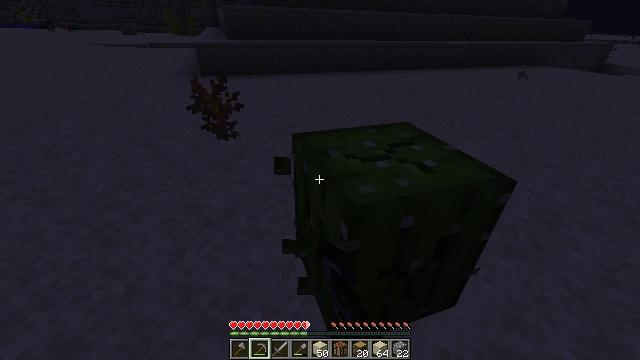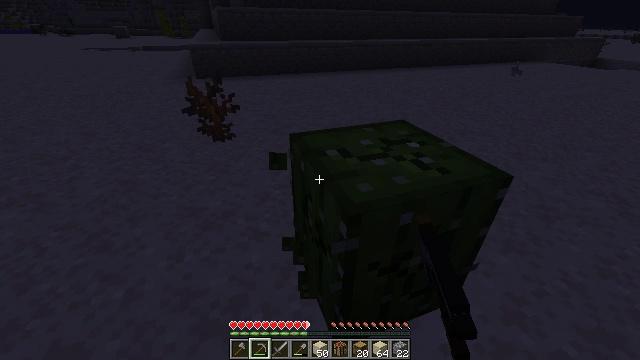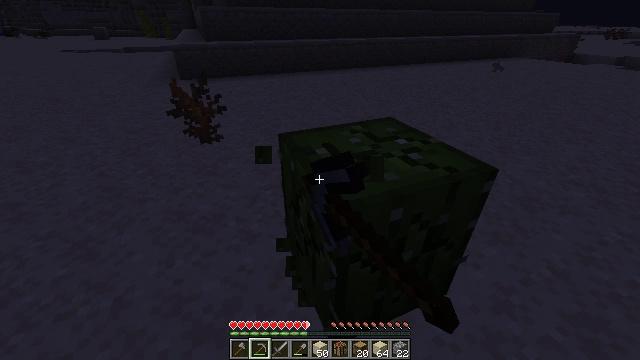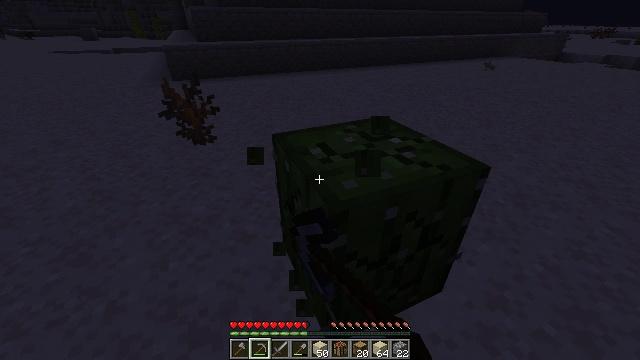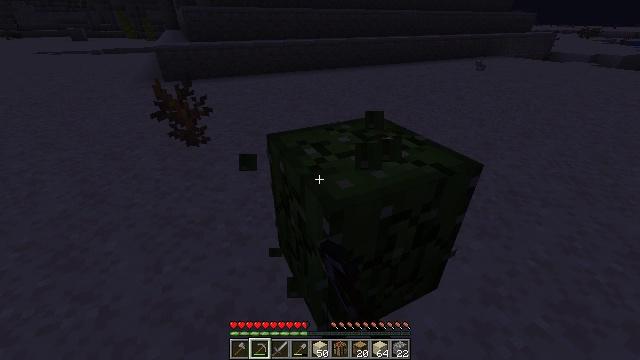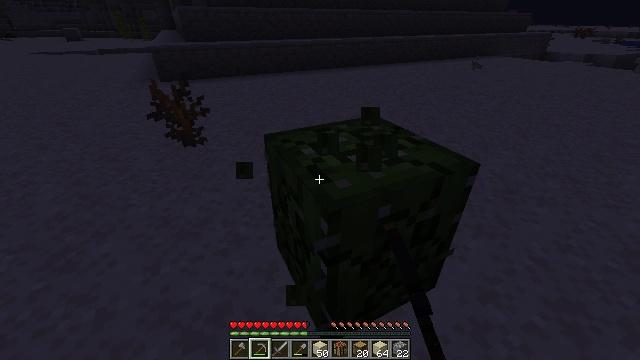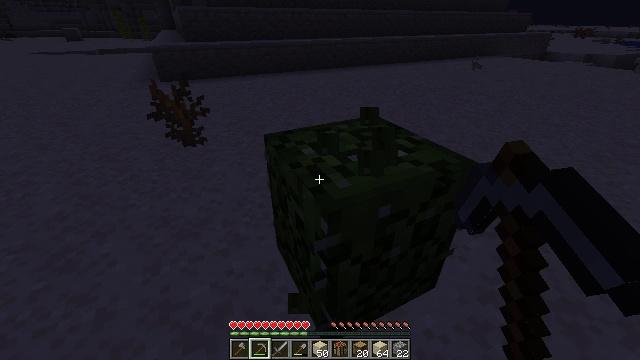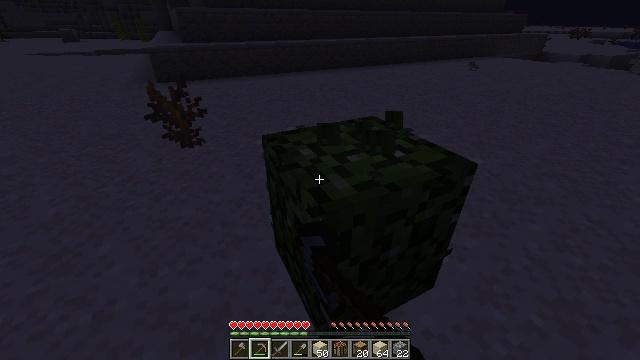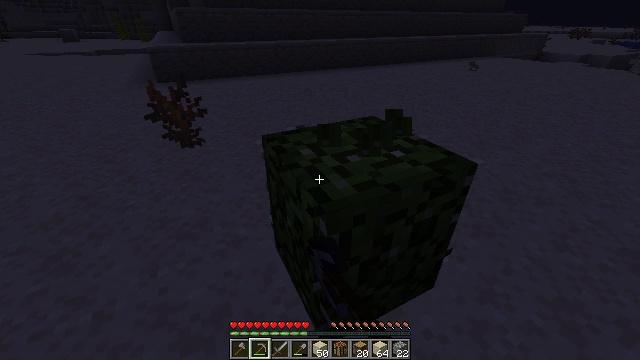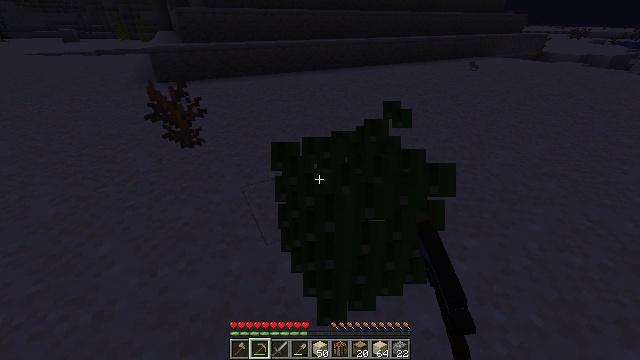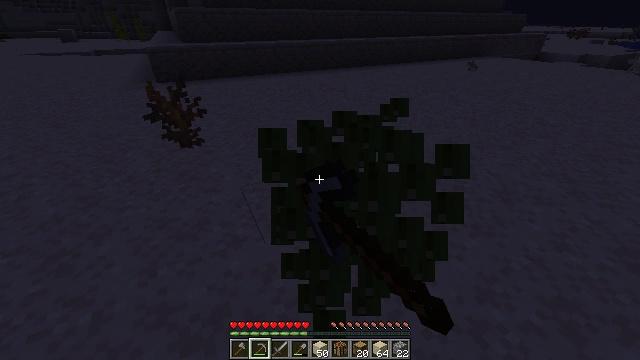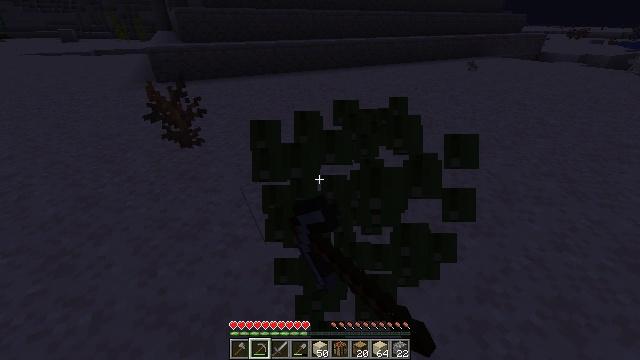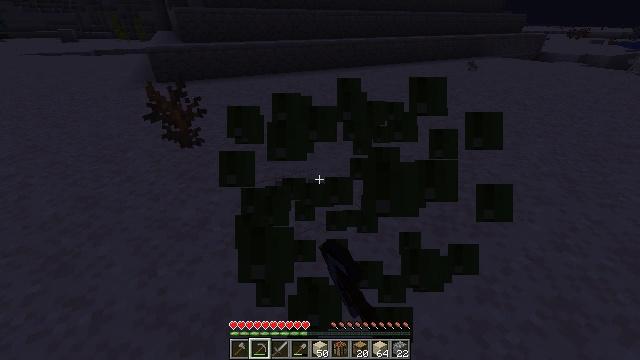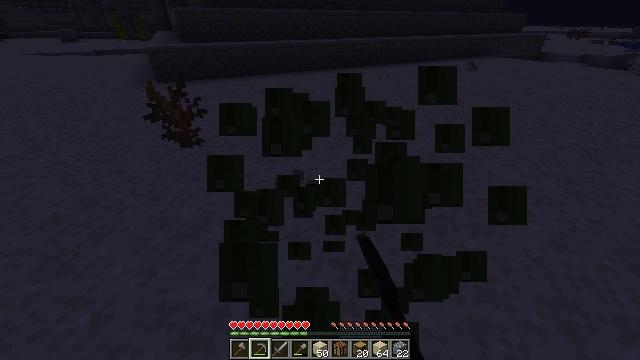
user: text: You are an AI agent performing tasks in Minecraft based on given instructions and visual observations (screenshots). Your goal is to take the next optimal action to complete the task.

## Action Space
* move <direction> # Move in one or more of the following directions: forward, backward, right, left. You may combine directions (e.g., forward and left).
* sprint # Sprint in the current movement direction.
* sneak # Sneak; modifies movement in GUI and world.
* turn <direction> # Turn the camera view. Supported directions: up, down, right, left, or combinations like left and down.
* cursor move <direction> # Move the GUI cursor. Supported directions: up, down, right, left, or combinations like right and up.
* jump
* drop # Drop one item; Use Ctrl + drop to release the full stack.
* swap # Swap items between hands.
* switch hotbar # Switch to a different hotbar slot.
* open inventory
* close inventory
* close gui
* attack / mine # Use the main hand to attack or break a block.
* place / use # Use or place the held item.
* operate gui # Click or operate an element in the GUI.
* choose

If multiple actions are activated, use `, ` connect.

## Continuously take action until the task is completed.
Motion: motion action
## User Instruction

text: Harvest the cactus plant.
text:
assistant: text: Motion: attack / mine
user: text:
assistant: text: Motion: turn right, attack / mine
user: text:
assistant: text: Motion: turn right, attack / mine
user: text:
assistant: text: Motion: turn right, attack / mine
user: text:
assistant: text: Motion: attack / mine
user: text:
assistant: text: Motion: attack / mine
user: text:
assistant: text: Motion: attack / mine
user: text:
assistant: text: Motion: attack / mine
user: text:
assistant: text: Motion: attack / mine
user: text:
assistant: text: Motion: attack / mine
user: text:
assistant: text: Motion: attack / mine
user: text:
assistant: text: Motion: attack / mine
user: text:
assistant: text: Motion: attack / mine
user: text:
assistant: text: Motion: attack / mine